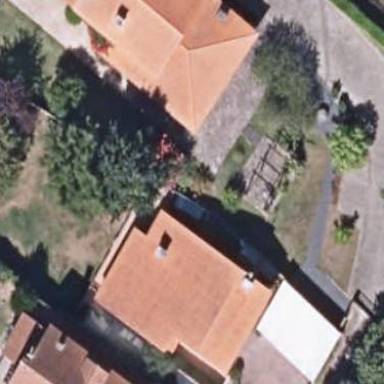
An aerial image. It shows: Simple house.